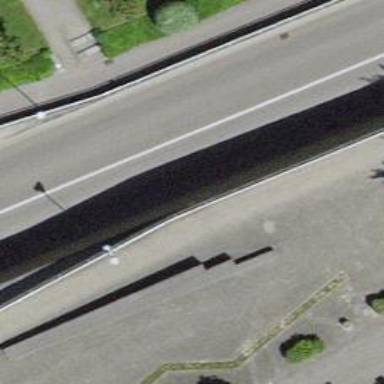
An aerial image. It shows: Retaining wall.